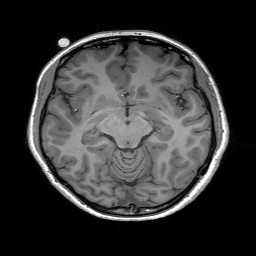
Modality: T1w
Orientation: coronal